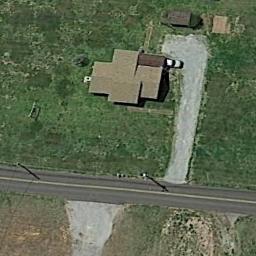
Label: residential